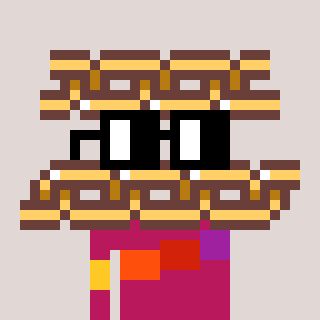
a pixel art character with square black glasses, a chain-shaped head and a darkpink-colored body on a warm background